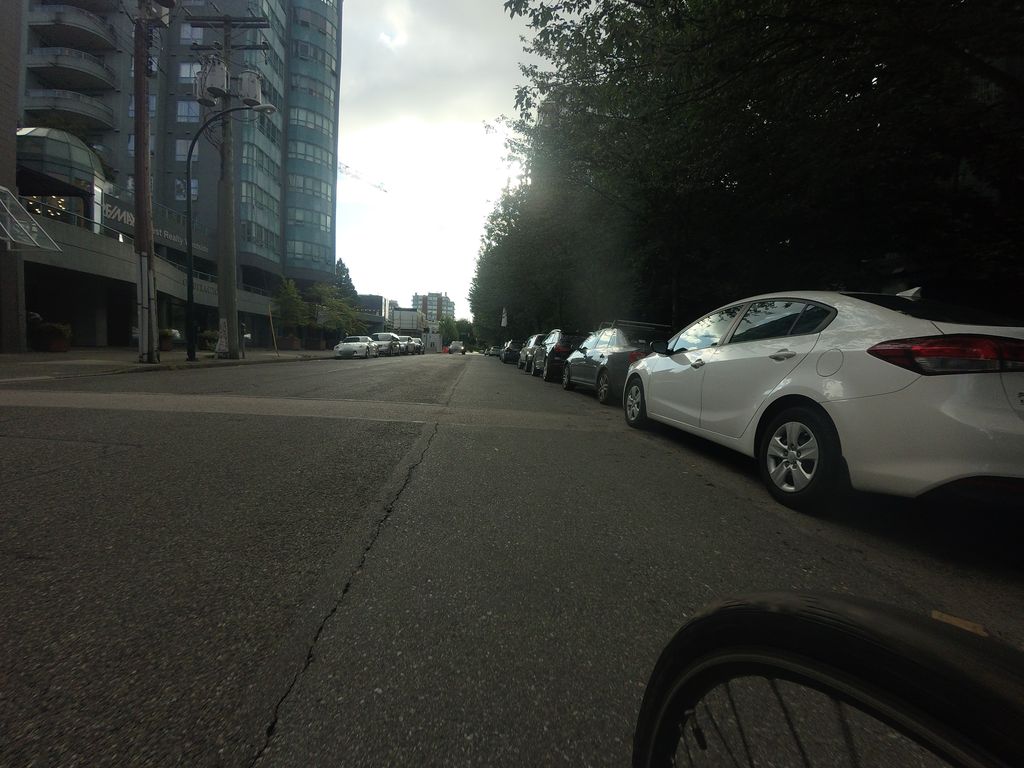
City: vancouver